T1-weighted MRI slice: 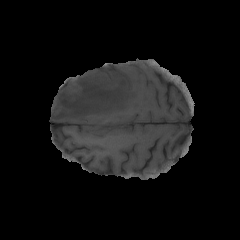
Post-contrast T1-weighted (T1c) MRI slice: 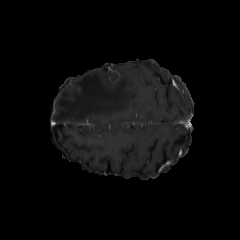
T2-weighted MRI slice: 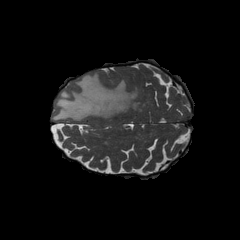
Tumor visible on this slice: yes